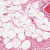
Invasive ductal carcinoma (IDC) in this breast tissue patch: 0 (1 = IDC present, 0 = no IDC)